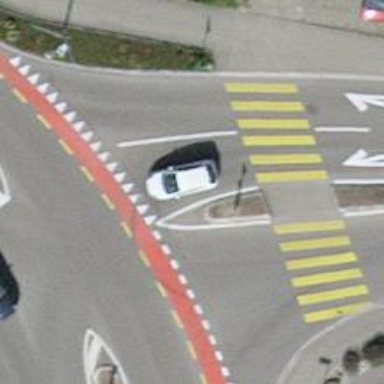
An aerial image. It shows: Road with "give way" sign.